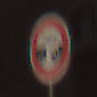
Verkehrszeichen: VerbotUnterschreitenMindestabstand
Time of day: Midday
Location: Outdoor (Urban)
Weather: Clear
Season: NotSpecified
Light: Natural